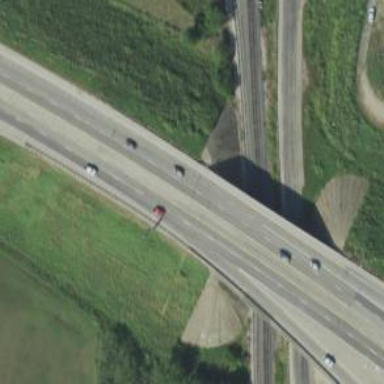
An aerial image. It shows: Trunk link highway.